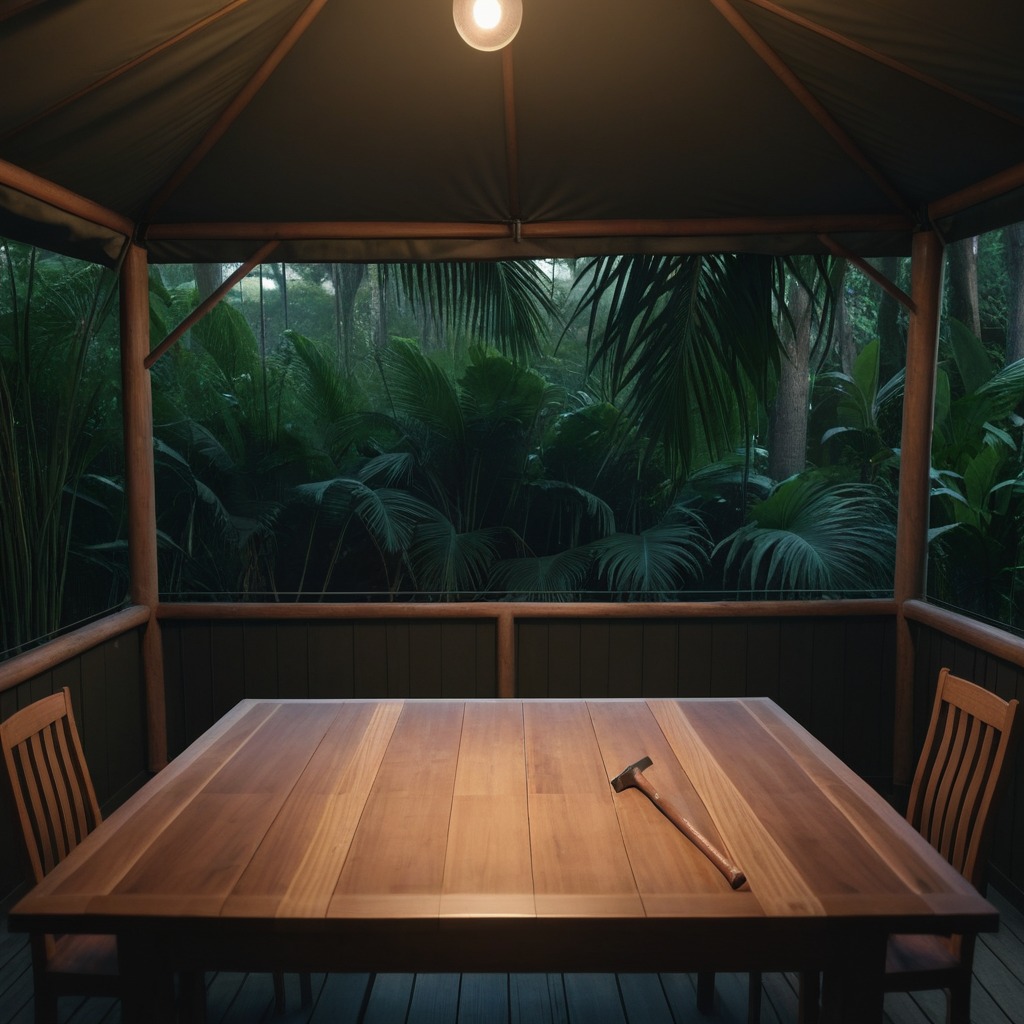
A hammer is lying on the wooden table.